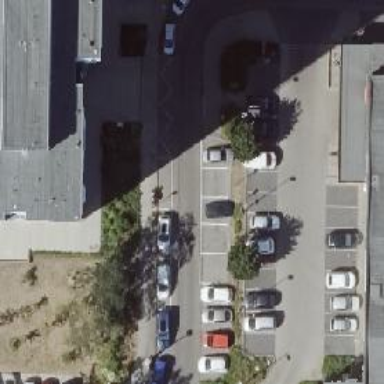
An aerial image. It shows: Parking space is available.